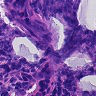
Metastatic tissue present: no